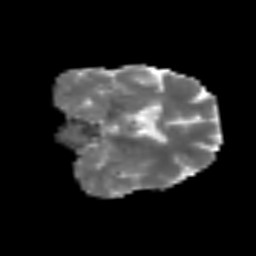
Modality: MD
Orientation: coronal
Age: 64
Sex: male
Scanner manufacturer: siemens
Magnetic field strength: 3 T
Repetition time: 3.2 s
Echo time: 0.081 s